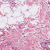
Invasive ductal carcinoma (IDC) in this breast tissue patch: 0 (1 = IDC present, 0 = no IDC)